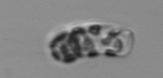
Label: Guinardia_striata